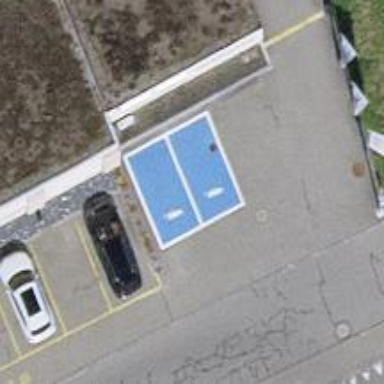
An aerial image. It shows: Charging station.